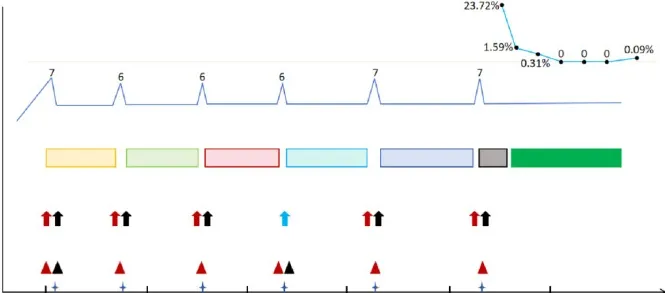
Schematic illustration of disease progression showing relapse frequency and core symptoms, severity of disability, treatment regimens, and CD19+B cell levels.
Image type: pathology (immunostaining)